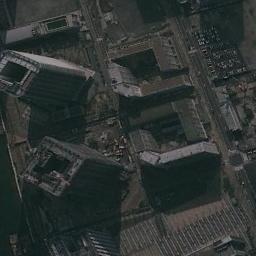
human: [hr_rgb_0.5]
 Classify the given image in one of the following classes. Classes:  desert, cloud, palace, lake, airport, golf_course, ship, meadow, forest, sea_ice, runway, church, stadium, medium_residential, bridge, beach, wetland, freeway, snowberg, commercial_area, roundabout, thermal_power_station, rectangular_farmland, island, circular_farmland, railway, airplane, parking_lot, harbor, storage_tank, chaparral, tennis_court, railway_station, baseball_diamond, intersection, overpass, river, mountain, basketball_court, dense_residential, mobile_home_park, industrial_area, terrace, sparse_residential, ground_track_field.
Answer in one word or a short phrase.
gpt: commercial_area